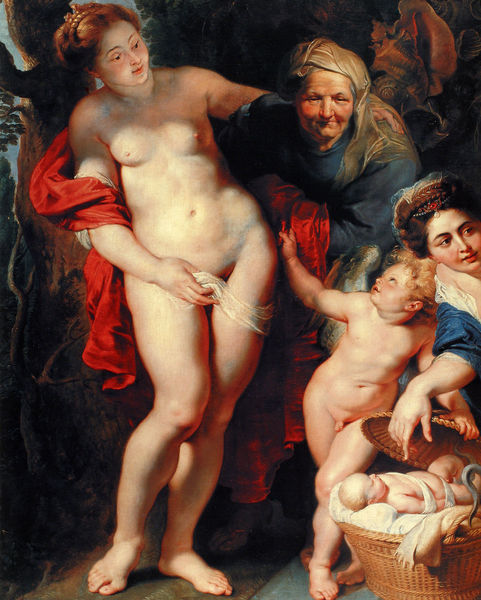
Titel: Die Auffindung des Erichthoniusknaben
Schlagwörter: baum, blau, gemälde, körper, nackt, rubens, frauen, bunt, finger, frau, stützen, blick, rot, tuch, alt, jung, barock, niederlande, gewand, haare, kind, krone, kinder, umarmung, baby, dick, korb, junge frau, bedecken, entblößt, moses, nakt, mollig, nackte frau, rotes tuch, alte frau, joseph, säugling, gwand